Interaction volume radius: 10 \u00c5
Interaction volume height: 25 \u00c5
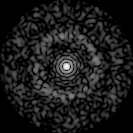
Disorder parameter: 0.8281